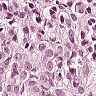
Metastatic tissue present: yes